Question: An animated (cycling) GIF can be displayed in a 'JLabel' or in HTML (in formatted text components like 'JEditorPane') and be seen to cycle.
But to load an image to paint as the background of a container, I would typically use either 'ImageIO.read()' or 'Toolkit.getImage()' (the latter when I'm feeling nostalgic for the last millennium). Neither method of loading an image results in a cycling image, it is typically just the first frame.
How to load an image for a background?
E.G.

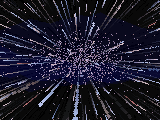
Answer: Using 'ImageIcon' is probably the most straightforward thing to do. A couple of things to keep in mind:
- 'ImageIcon(URL)' itself makes use of 'Toolkit.getImage(URL)'. You may prefer using 'Toolkit.createImage(URL)' instead - 'getImage()' may use cached or shared image data.- 'ImageIcon' makes use of a 'MediaTracker' to effectively wait until the image is completely loaded.
So, your issue may not be the use of 'Toolkit' ('ImageIO' is a different beast), but rather the fact that you're not rendering a fully loaded image. One interesting thing to try would be:
'''
Image image = f.getToolkit().createImage(url);
//...
ImagePanel imagePanel = new ImagePanel(image);
imagePanel.prepareImage(image, imagePanel);
//...
'''
My Swing/AWT/J2D may be a bit fuzzy, but the idea is that since your 'ImagePanel' is an 'ImageObserver', it can be notified asynchronously about image information. The 'Component.imageUpdate()' method should invoke 'repaint' as needed.
Edit:
As noted in the comments, the call to 'prepareImage' is not required - a working example is included below. The key is that the overridden 'paintComponent' method invokes 'Graphics.drawImage', which provides the 'ImageObserver' hook. The 'imageUpdate' method (implemented in 'java.awt.Component') will continuously be invoked with the 'ImageObserver.FRAMEBITS' flag set.
'''
import java.awt.EventQueue;
import java.awt.Graphics;
import java.awt.GridLayout;
import java.awt.Image;
import java.awt.image.ImageObserver;
import java.net.MalformedURLException;
import java.net.URL;
import javax.swing.JButton;
import javax.swing.JFrame;
import javax.swing.JPanel;
import javax.swing.border.EmptyBorder;
public class ImagePanel extends JPanel {
private final Image image;
public ImagePanel(Image image) {
super();
this.image = image;
}
@Override
protected void paintComponent(Graphics g) {
super.paintComponent(g);
g.drawImage(this.image, 0, 0, getWidth(), getHeight(), this);
}
public static void main(String[] args) throws MalformedURLException {
final URL url = new URL("http://i.stack.imgur.com/iQFxo.gif");
EventQueue.invokeLater(new Runnable() {
@Override
public void run() {
JFrame f = new JFrame("Image");
f.setDefaultCloseOperation(JFrame.EXIT_ON_CLOSE);
f.setLocationByPlatform(true);
Image image = f.getToolkit().createImage(url);
ImagePanel imagePanel = new ImagePanel(image);
imagePanel.setLayout(new GridLayout(5, 10, 10, 10));
imagePanel.setBorder(new EmptyBorder(20, 20, 20, 20));
for (int ii = 1; ii < 51; ii++) {
imagePanel.add(new JButton("" + ii));
}
f.setContentPane(imagePanel);
f.pack();
f.setVisible(true);
}
});
}
}
'''